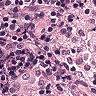
Metastatic tissue present: no